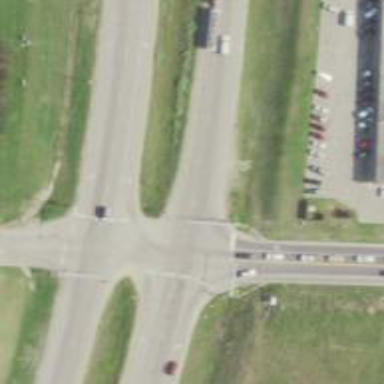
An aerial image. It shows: Trunk link highway.